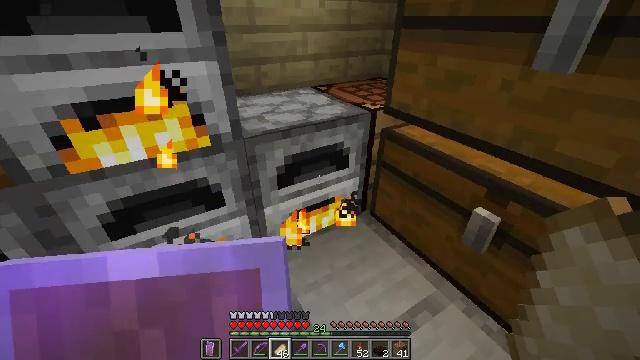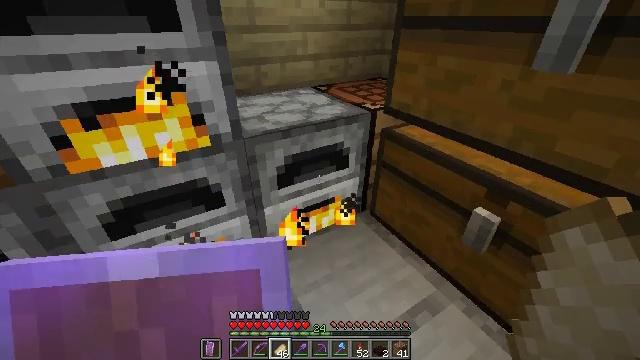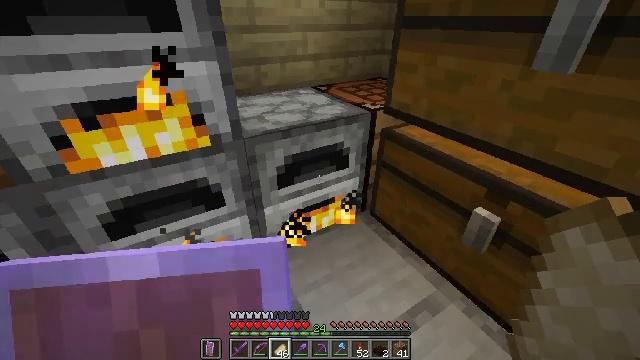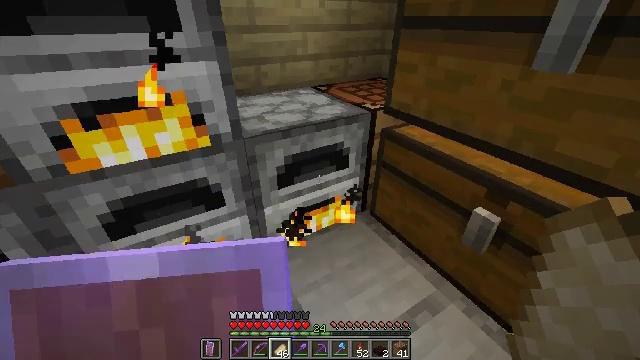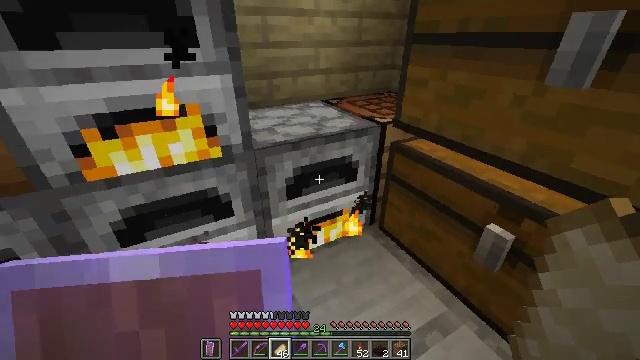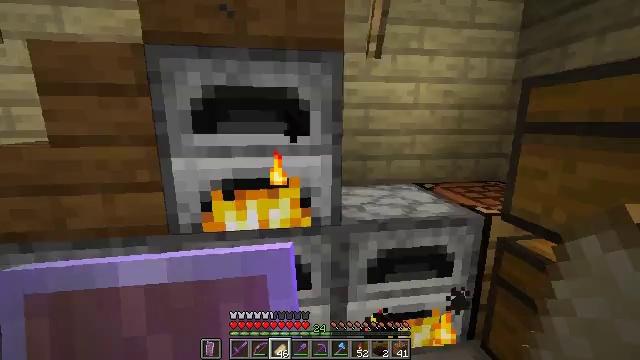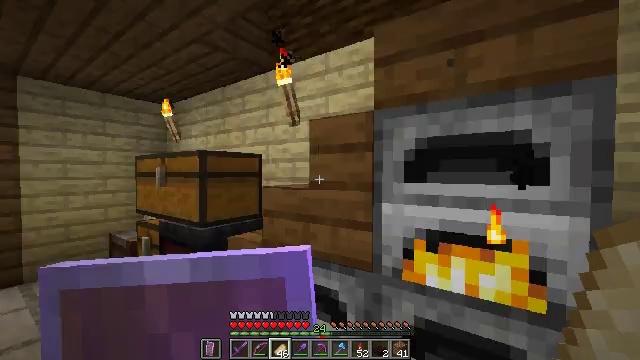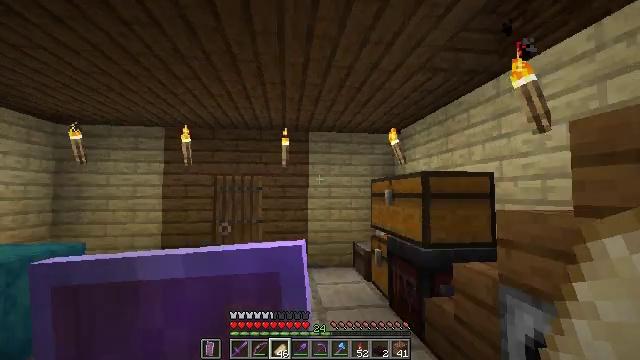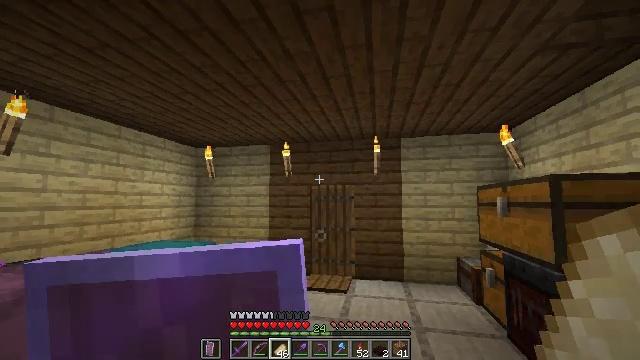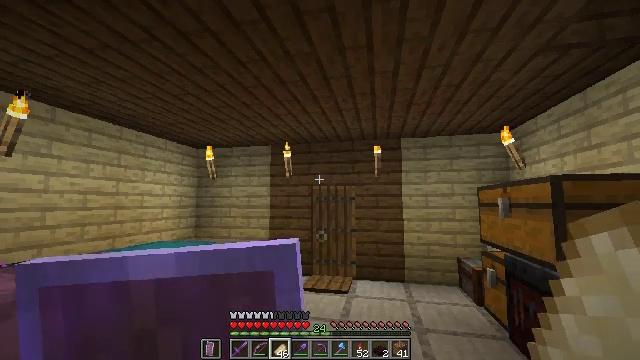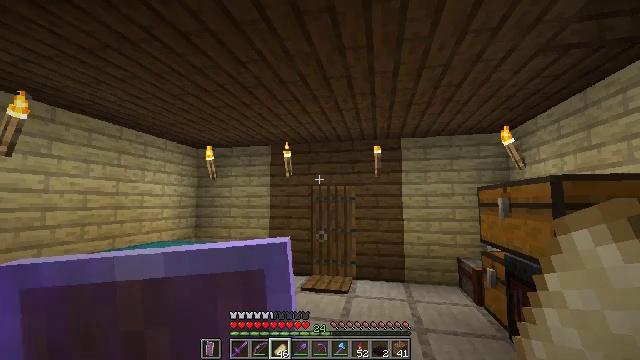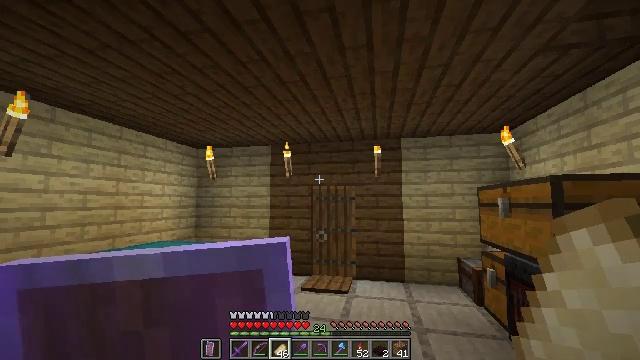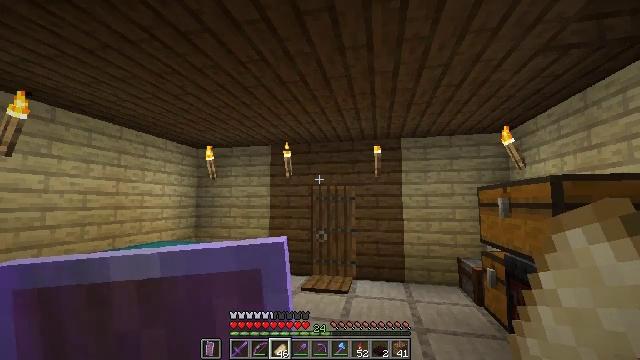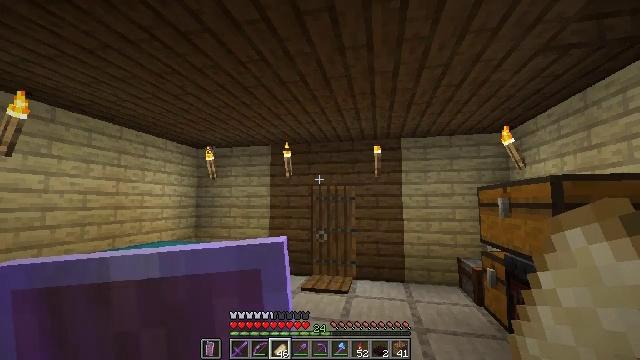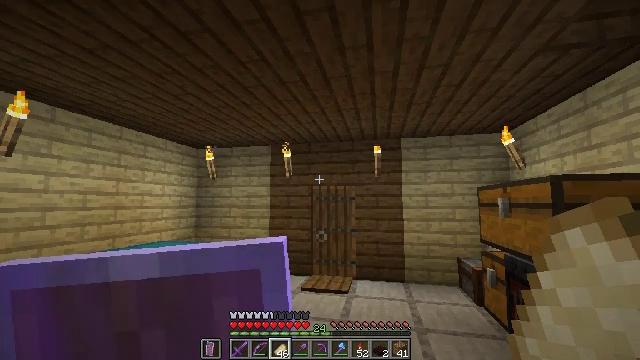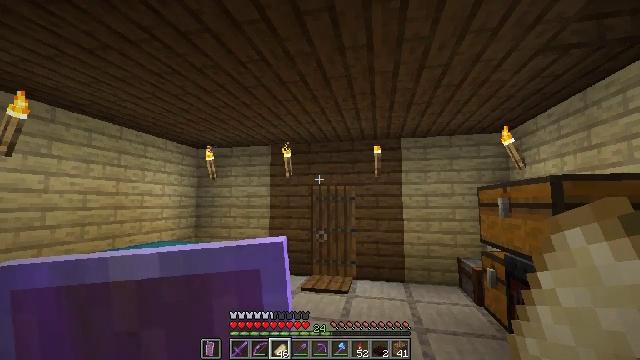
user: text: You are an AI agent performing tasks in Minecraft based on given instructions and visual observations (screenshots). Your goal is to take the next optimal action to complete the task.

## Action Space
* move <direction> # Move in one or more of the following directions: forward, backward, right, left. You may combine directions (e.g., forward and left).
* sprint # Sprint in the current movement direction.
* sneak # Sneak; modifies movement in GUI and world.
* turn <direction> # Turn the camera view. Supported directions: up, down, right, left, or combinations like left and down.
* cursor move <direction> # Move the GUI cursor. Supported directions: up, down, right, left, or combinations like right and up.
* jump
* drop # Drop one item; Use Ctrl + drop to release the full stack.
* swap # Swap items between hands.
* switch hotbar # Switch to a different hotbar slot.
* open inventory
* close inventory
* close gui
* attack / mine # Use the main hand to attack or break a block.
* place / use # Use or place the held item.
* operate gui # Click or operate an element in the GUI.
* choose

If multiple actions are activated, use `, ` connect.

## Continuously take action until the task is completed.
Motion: motion action
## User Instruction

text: Produce nether brick by using a furnace with netherrack.
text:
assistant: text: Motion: no_op
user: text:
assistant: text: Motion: no_op
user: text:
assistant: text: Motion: no_op
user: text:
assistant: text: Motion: turn left and up
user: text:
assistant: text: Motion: turn left and up
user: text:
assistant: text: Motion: turn left and up
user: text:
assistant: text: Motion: turn left and up
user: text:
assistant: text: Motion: turn left and up
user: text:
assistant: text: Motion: no_op
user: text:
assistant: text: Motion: no_op
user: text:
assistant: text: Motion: no_op
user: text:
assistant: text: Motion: no_op
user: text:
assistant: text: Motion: no_op
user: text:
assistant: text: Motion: no_op
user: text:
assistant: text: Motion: no_op
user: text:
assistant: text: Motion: no_op
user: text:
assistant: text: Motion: no_op
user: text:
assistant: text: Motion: no_op
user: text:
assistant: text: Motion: no_op
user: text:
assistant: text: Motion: no_op
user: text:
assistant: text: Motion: no_op
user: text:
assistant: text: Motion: no_op
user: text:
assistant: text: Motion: no_op
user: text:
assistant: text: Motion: no_op
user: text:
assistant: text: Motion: no_op
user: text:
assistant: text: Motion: no_op
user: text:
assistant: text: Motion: no_op
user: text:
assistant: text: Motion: no_op
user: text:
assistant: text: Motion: no_op
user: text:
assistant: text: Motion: no_op